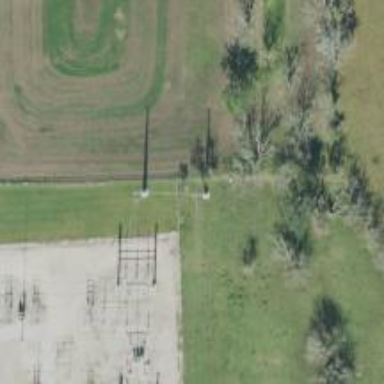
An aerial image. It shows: Power pole.